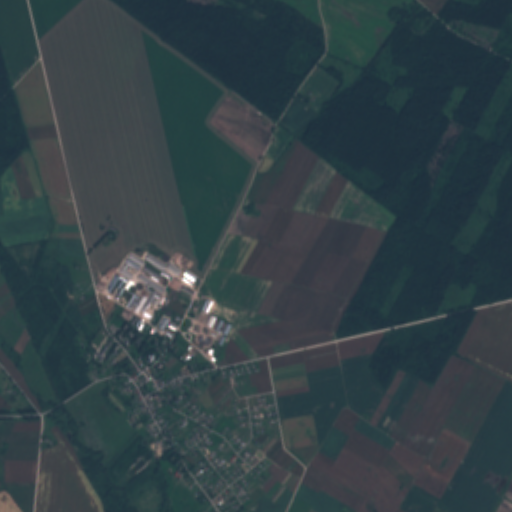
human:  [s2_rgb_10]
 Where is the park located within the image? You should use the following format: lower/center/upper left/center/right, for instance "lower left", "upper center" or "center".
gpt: The park is located in the lower left of the image.
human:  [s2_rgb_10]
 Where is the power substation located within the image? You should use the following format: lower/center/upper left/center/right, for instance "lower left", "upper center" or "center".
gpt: The power substation is located in the center left of the image.
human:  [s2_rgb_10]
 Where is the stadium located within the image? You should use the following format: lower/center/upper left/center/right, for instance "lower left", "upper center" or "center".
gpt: The stadium is located in the lower left of the image.
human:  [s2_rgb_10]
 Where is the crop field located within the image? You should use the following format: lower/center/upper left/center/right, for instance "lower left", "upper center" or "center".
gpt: There is no crop field in the image.